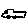
Label: car